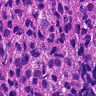
Metastatic tissue present: yes